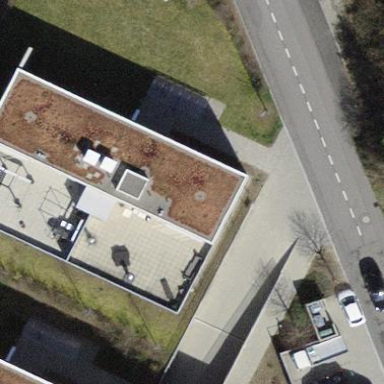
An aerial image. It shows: Building with tile roof.